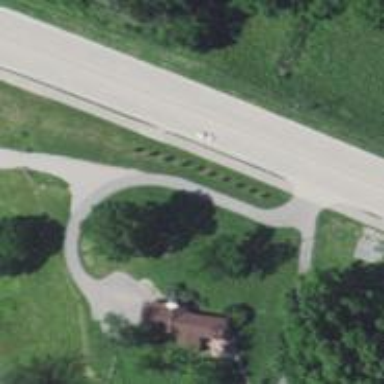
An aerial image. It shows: Driveway leading to service road.